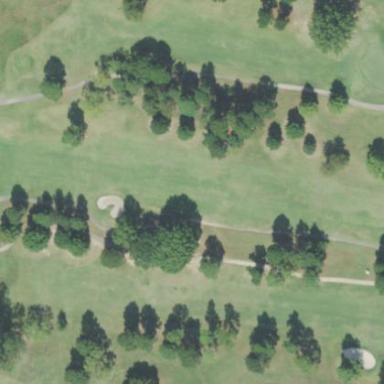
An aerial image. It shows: Golf fairway surrounded by grass.